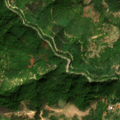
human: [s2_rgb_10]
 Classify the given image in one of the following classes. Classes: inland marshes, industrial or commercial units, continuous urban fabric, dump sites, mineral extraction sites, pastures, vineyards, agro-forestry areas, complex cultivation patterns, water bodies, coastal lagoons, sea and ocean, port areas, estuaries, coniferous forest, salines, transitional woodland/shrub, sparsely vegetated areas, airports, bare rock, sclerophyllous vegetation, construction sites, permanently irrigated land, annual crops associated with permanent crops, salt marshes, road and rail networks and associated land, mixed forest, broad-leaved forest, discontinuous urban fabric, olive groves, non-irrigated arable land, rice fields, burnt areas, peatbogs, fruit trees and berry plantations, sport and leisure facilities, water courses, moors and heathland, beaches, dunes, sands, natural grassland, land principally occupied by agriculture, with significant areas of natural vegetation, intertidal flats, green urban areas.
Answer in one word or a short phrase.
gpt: land principally occupied by agriculture, with significant areas of natural vegetation, broad-leaved forest, coniferous forest, transitional woodland/shrub